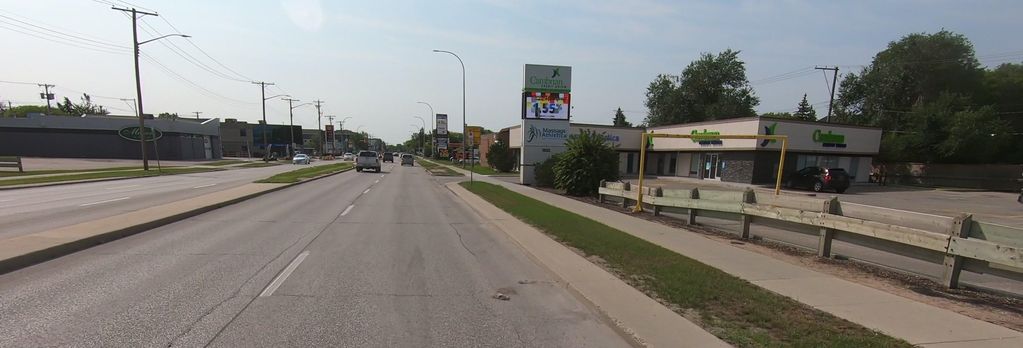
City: winnipeg